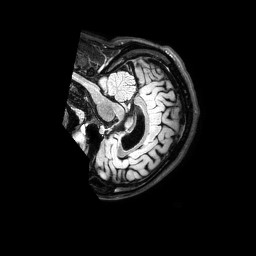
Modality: FLAIR
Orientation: sagittal
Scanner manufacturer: philips
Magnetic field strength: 3 T
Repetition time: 4.8 s
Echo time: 0.279 s